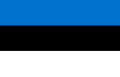
Flag of Estonia